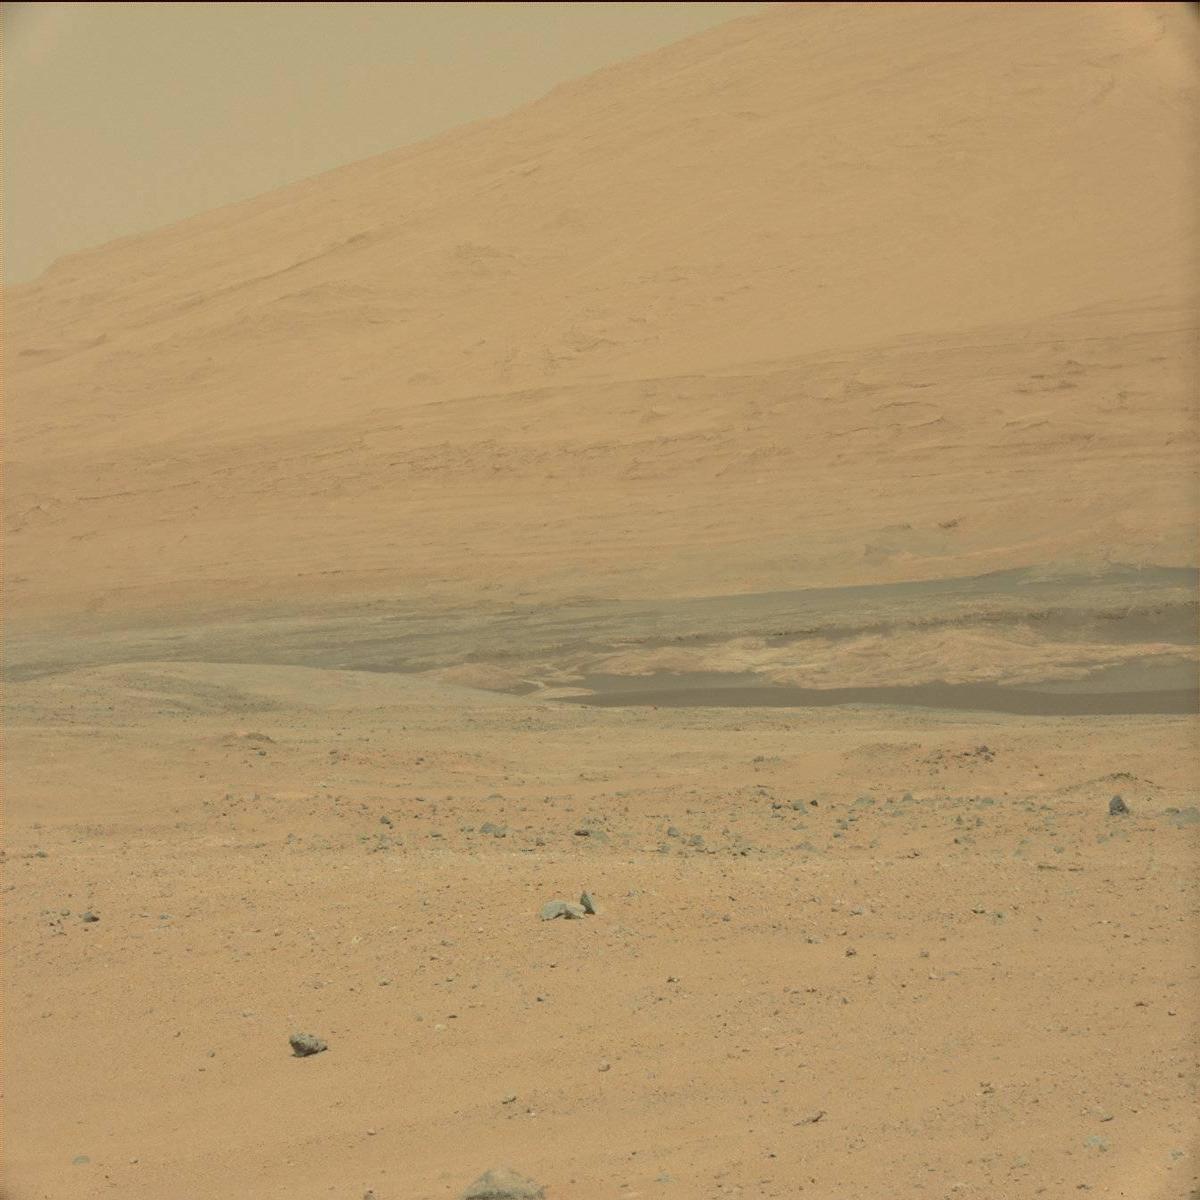
Terrain classes present: Bedrock, Ridge, Rock, Sand / Soil, Sky